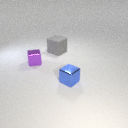
small blue metal cube in front of small purple metal cube